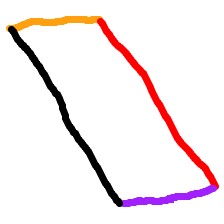
Shape: parallelogram